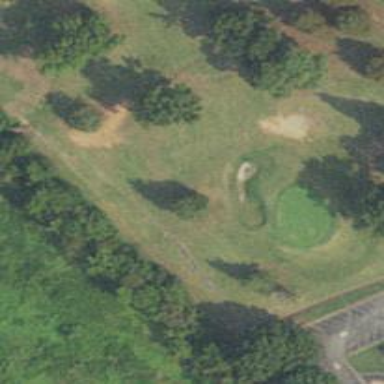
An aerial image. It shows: Path for golf carts.